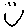
Label: smiley face